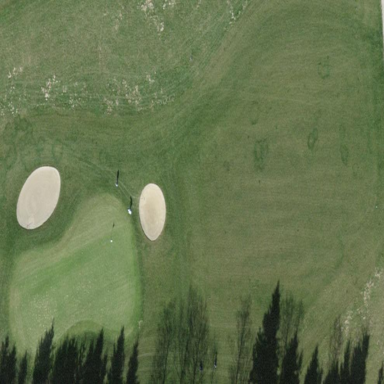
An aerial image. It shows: Grassy golf fairway.